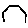
Label: hexagon